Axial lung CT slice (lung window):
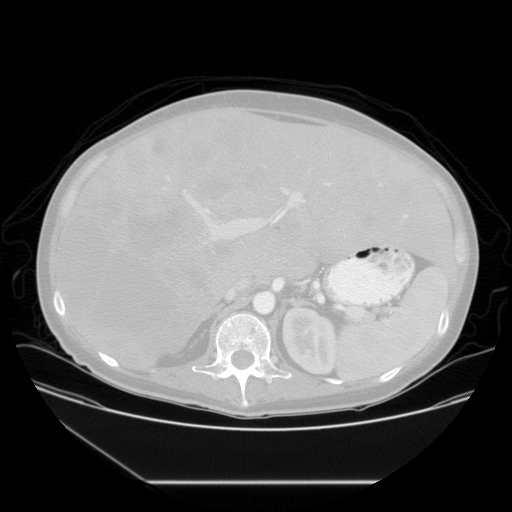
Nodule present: no